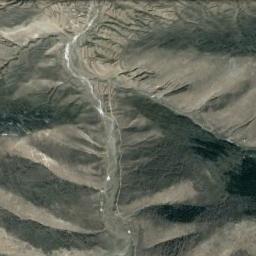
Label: mountain